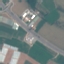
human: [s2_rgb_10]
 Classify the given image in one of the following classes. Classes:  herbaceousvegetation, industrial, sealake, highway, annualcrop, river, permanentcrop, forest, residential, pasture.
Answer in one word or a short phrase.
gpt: Highway